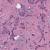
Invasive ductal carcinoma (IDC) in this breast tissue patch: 1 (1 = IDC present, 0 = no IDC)